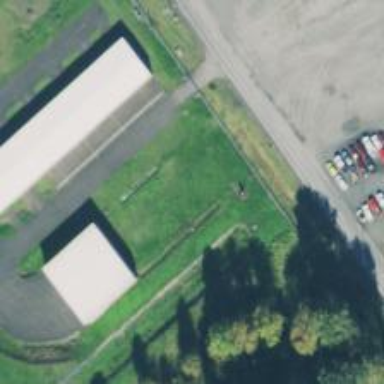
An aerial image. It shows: Hangar building at the airport.